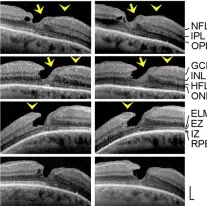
Cavitations of the foveal pit in the lower foveal walls as a characteristic of degenerative lamellar macular holes in 6 eyes of 6 patients. The months after the first visit (0) are indicated above or left of the images. Yellow and pink arrowheads indicate lamellar hole-associated epiretinal proliferation (LHEP). The arrows indicate tissue bands of medium reflectivity which connect glial cells in the center of the foveola with LHEP at the inner surface of the foveal walls. A-d Radial scans of four cases of a degenerative lamellar macular hole. The orientations of the SD-OCT scans are shown at the left side. The blue arrowhead in a indicates the adherence of a membrane to the temporal parafovea.
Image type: ophthalmic_imaging (oct)